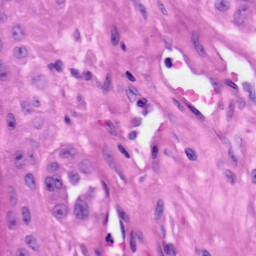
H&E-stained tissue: Skin